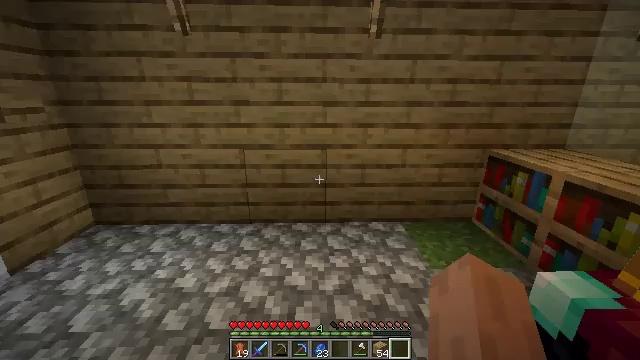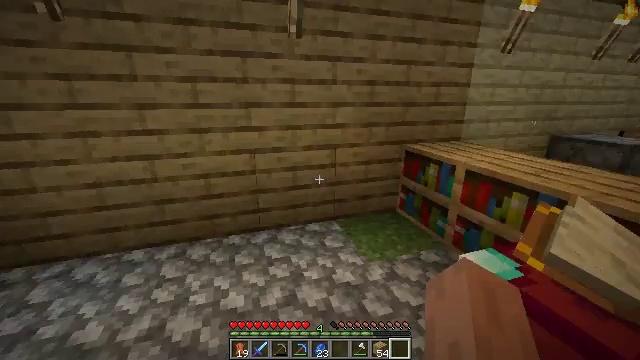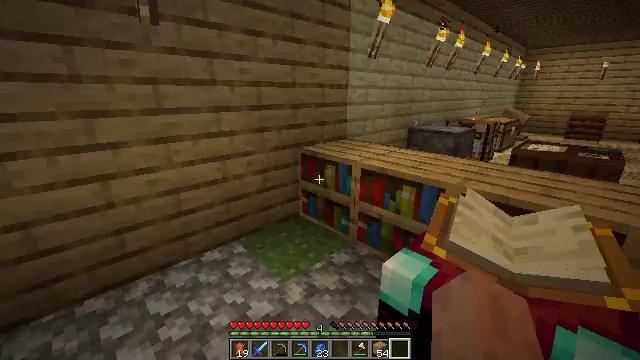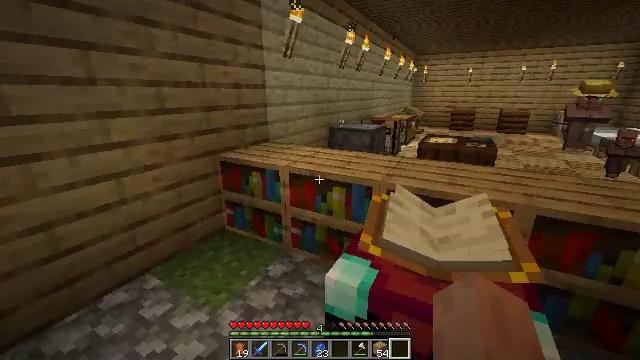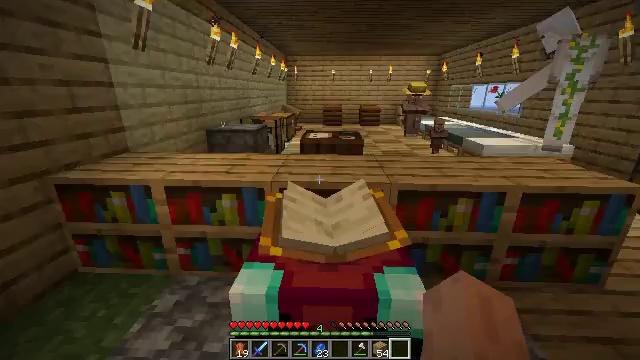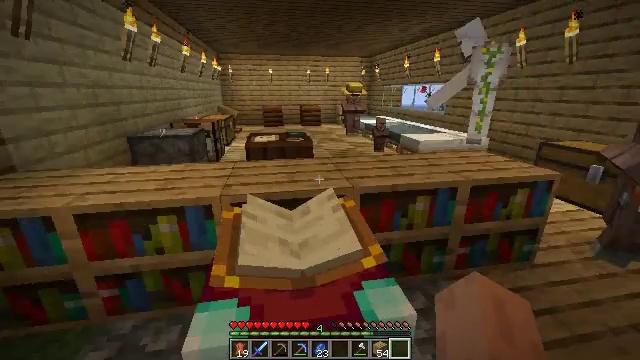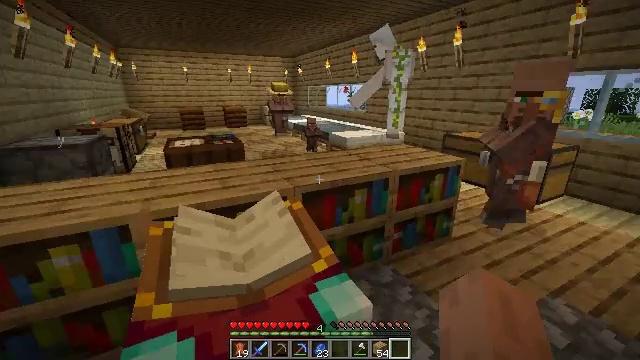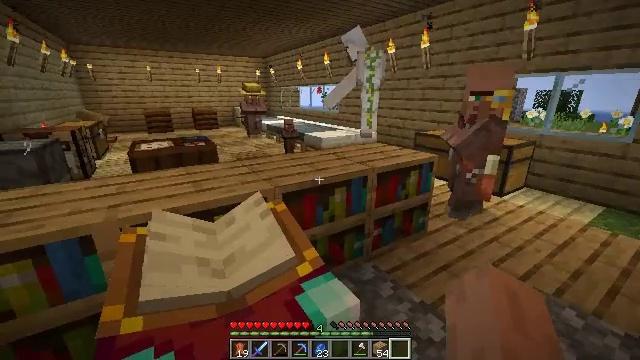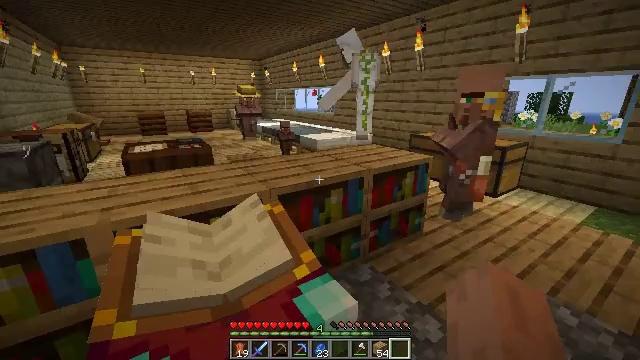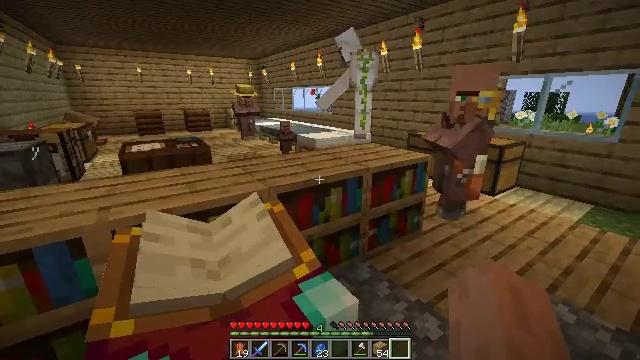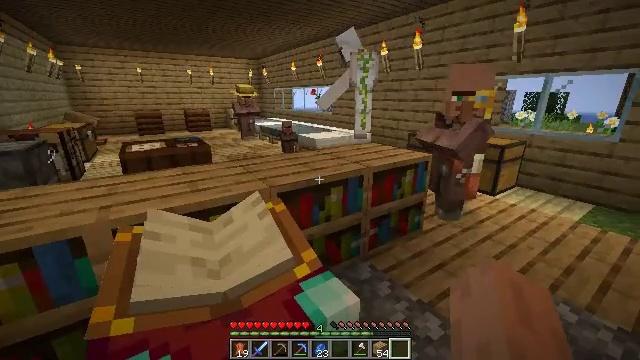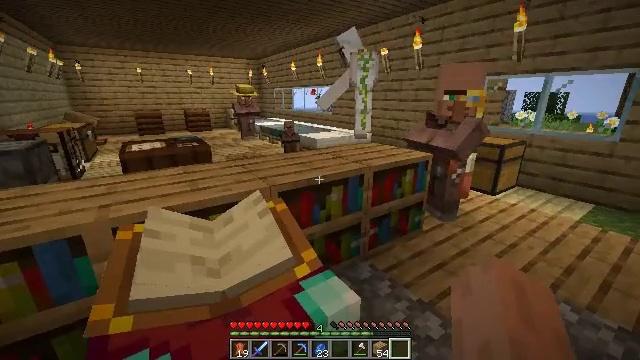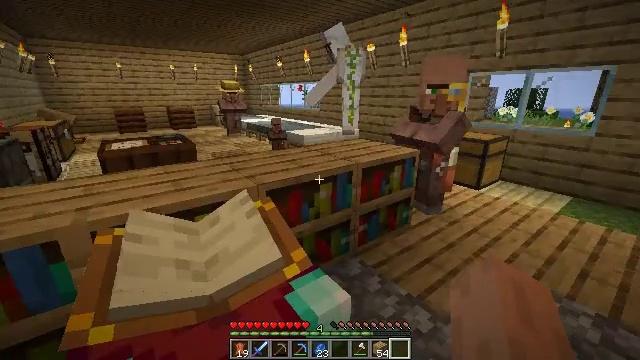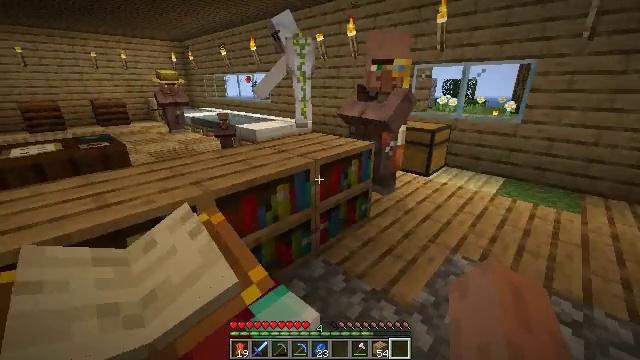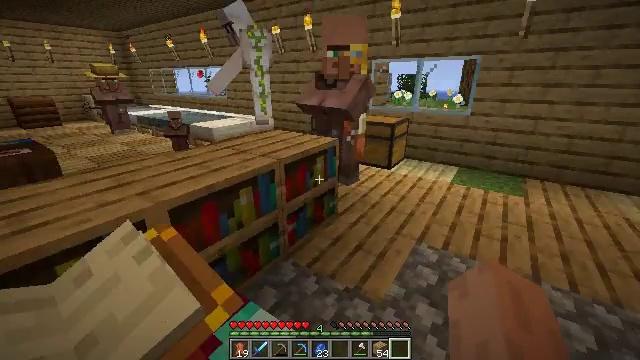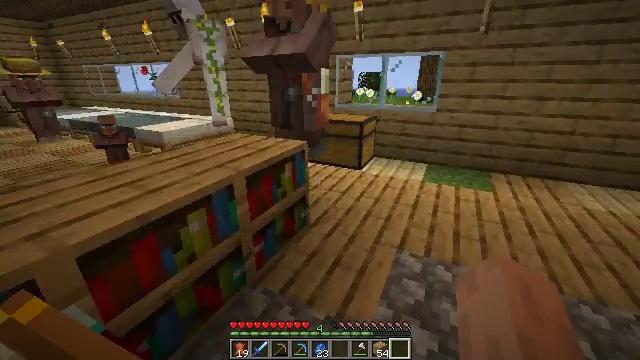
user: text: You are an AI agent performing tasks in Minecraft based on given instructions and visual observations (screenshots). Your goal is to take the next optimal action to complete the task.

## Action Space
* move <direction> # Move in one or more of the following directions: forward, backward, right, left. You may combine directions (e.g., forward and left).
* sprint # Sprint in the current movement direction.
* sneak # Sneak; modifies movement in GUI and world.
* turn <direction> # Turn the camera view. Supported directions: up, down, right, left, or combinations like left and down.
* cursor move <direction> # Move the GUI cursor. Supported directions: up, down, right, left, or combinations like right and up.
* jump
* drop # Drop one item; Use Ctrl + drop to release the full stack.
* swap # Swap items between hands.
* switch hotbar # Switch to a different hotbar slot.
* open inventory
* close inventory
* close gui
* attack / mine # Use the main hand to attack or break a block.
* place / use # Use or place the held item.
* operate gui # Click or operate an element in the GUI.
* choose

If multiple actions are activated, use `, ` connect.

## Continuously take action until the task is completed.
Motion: motion action
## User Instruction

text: Break the bookshelf for books.
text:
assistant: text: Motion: move forward, turn right
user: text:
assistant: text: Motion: move forward, turn right
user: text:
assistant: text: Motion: move forward, turn right
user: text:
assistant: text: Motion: move forward, turn right
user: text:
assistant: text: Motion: turn right
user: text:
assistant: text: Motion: turn right
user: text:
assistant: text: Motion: turn right
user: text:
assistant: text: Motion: turn right
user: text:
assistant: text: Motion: no_op
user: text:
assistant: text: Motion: no_op
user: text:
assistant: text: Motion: no_op
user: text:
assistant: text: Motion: move forward, turn right
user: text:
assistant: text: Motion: move forward, turn right and down
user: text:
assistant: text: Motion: move forward, turn right and down
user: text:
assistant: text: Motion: move forward, turn right
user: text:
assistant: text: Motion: move forward, turn right
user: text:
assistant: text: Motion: move forward, turn right
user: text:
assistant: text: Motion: move forward
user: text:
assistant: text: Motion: move forward
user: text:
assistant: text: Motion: move forward
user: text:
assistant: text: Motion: move forward
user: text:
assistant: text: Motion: move forward
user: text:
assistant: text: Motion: move forward
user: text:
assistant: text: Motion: move forward, turn left
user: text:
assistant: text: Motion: move forward, turn left
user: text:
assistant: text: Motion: move forward, turn left
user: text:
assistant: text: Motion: move forward, turn left
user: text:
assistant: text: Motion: turn left
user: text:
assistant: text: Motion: turn left
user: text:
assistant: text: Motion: turn left